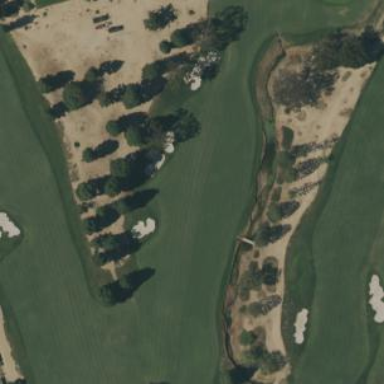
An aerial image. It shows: View of golf hole.